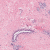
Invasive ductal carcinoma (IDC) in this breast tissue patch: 0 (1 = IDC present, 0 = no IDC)